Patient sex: M
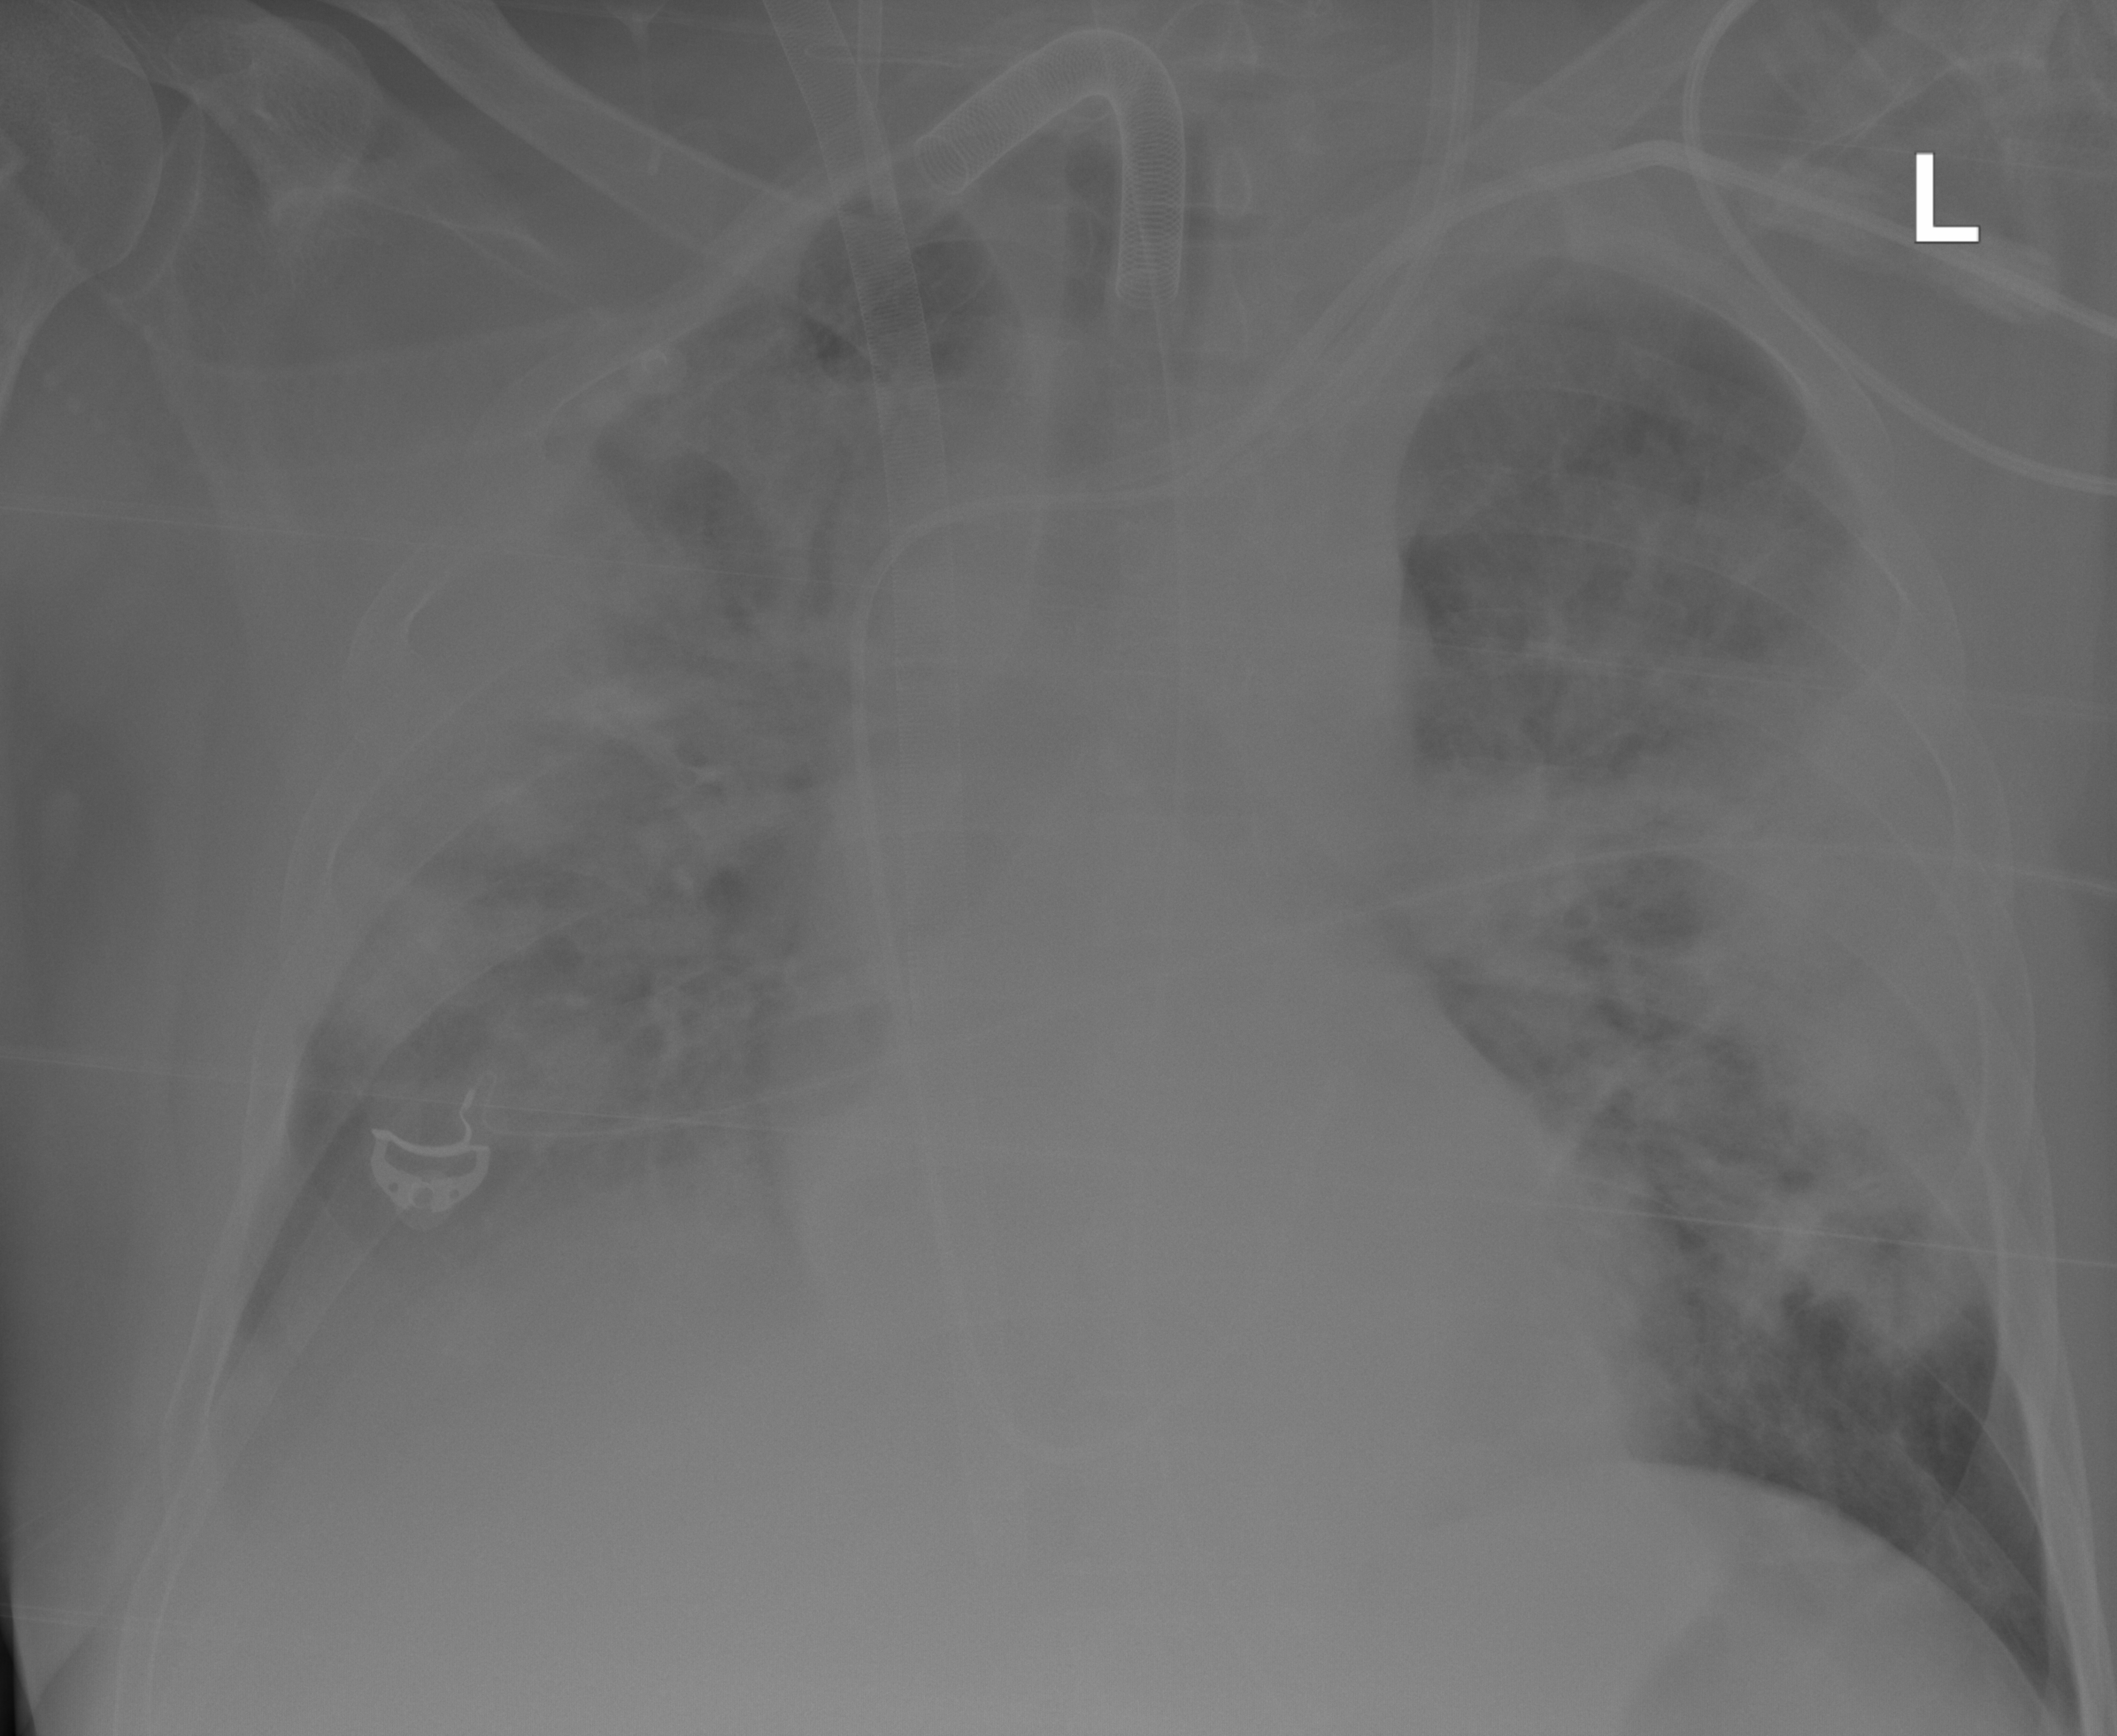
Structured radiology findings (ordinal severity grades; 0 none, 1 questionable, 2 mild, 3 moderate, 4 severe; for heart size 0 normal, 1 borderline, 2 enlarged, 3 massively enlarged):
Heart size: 2
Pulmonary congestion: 0
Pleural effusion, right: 2
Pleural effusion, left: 2
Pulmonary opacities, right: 4
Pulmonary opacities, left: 4
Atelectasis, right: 4
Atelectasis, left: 4